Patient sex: F
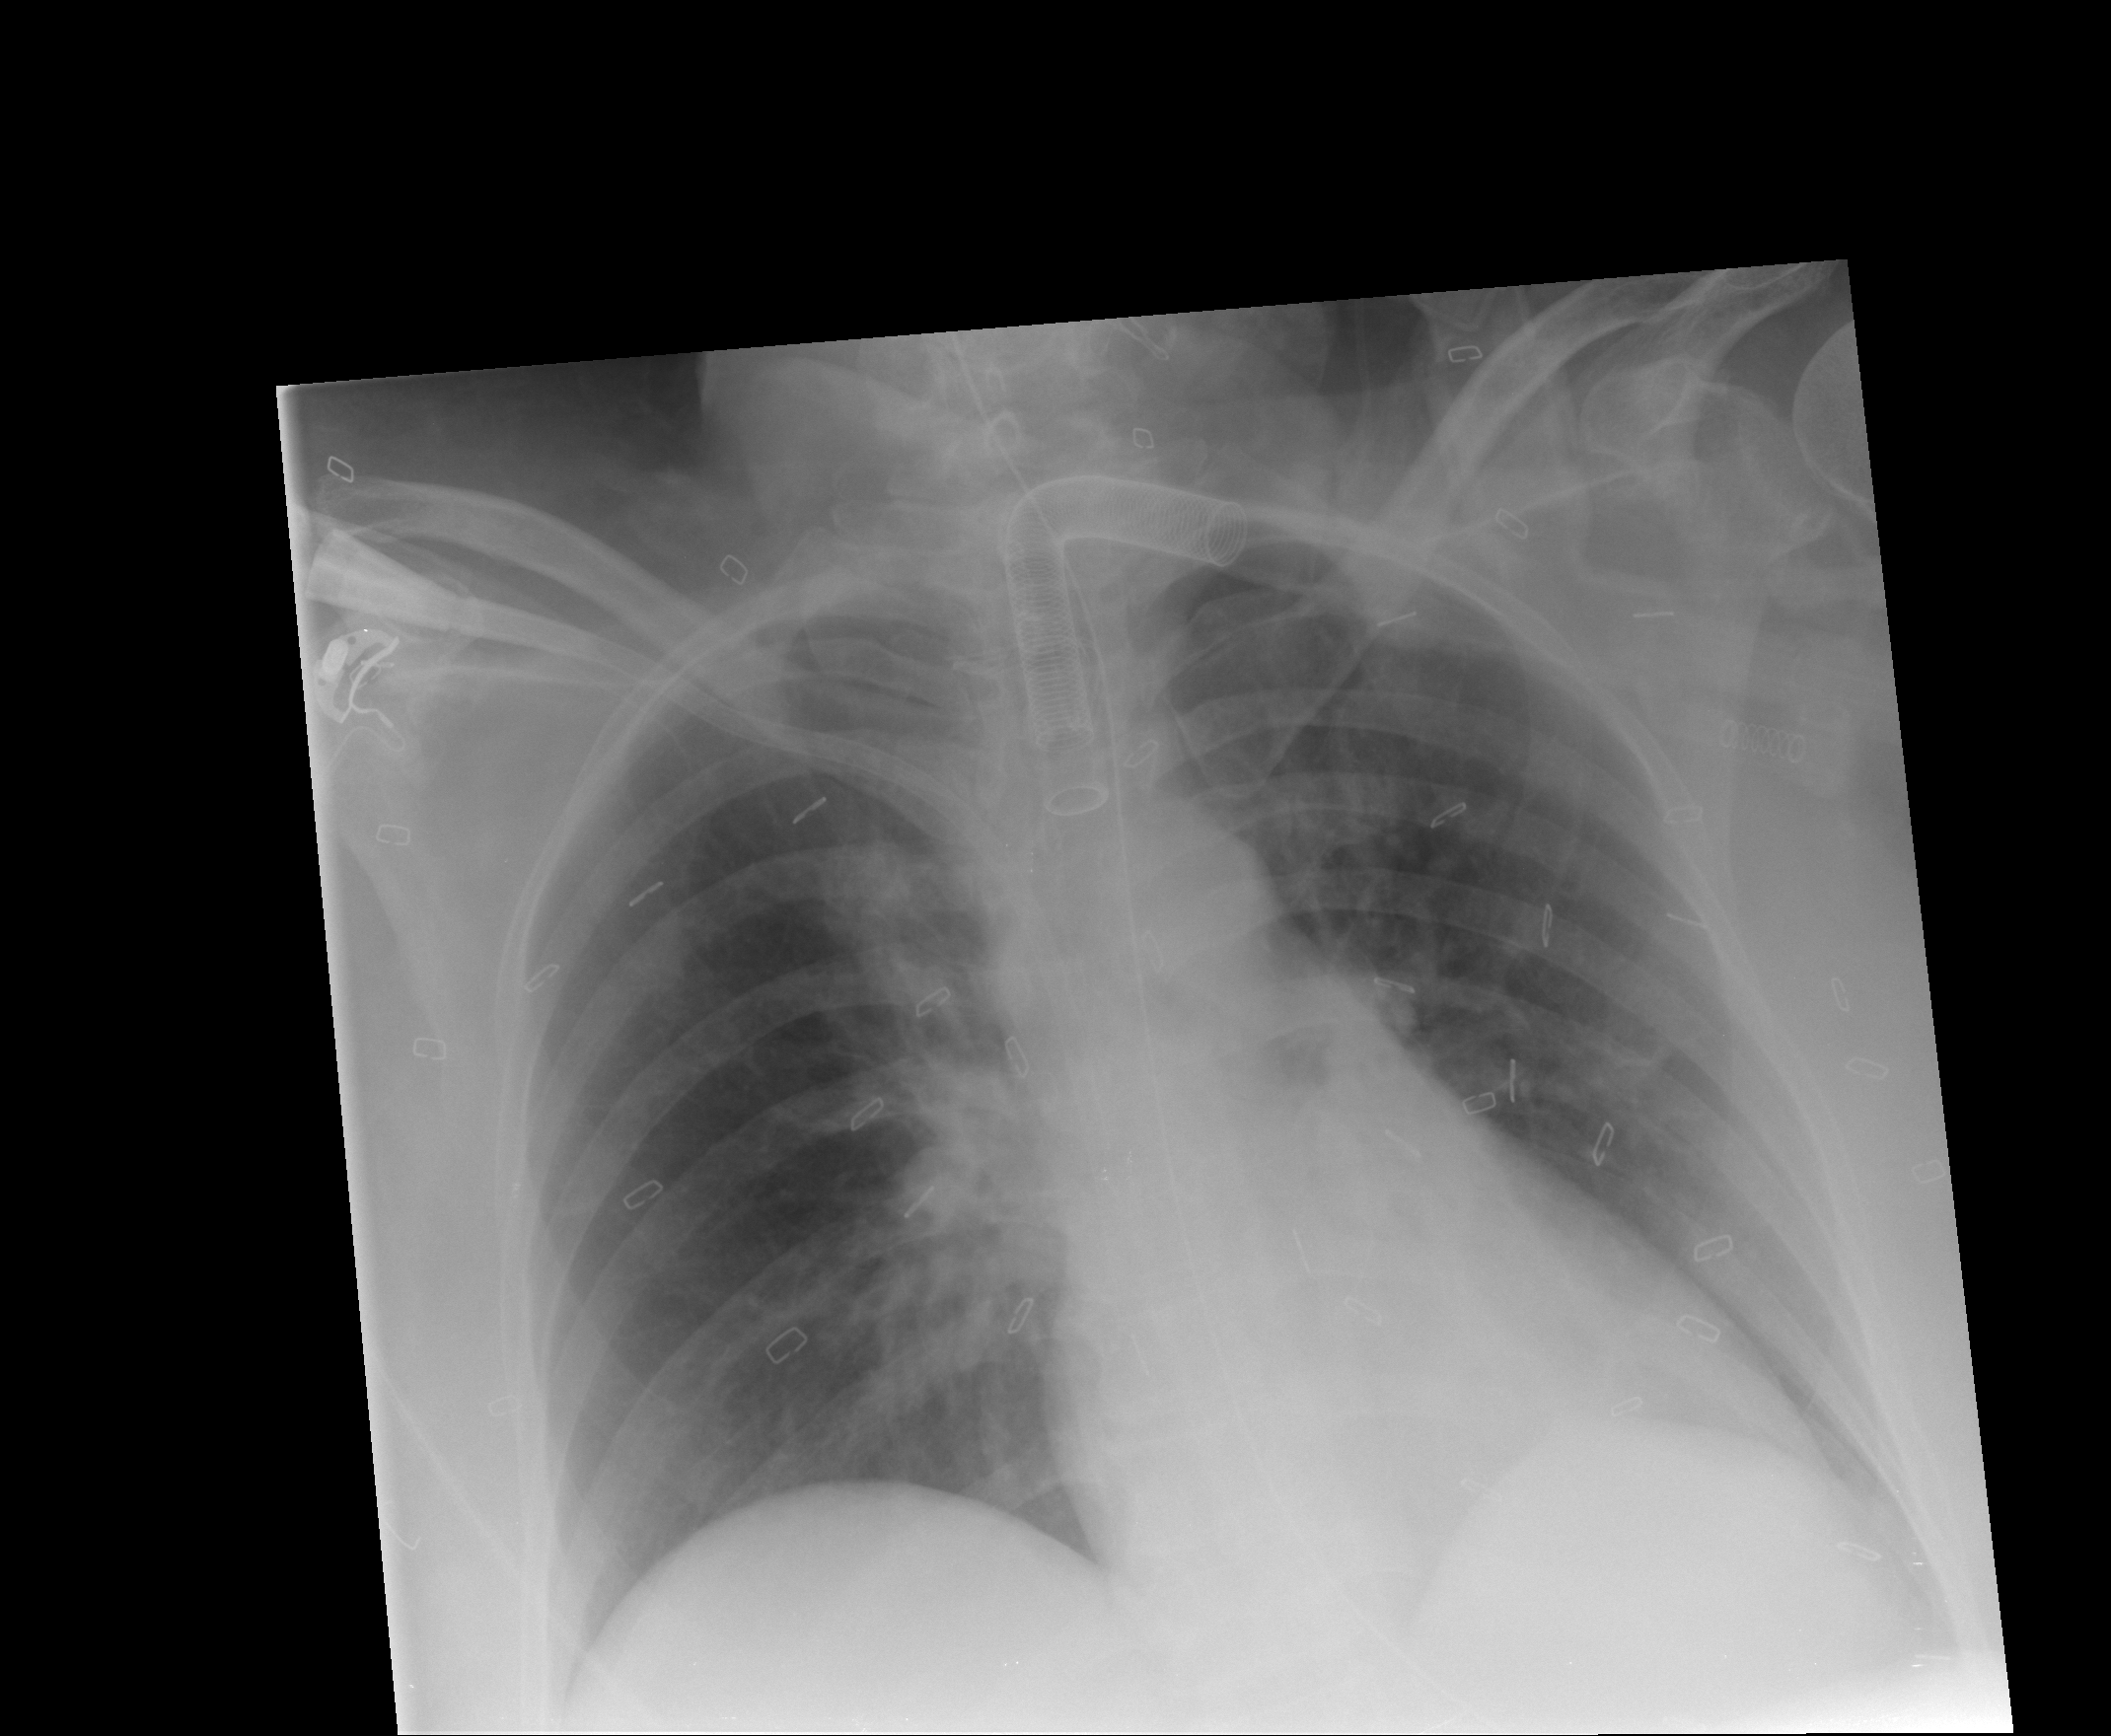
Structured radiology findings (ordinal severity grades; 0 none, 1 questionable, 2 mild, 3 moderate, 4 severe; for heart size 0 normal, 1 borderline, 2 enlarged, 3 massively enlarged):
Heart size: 0
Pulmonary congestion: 0
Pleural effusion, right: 0
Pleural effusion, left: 0
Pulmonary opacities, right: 2
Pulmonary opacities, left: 0
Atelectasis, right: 2
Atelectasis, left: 0